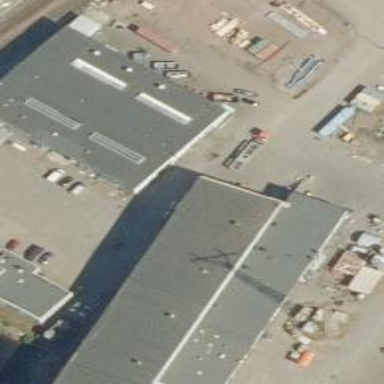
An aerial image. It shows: Industrial building.